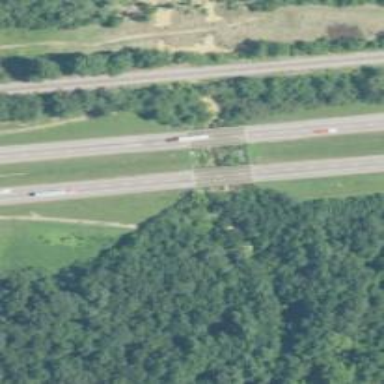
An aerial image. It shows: Viaduct bridge over motorway.